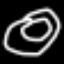
Label: donut